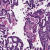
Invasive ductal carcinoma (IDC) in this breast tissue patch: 1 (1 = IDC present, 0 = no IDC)